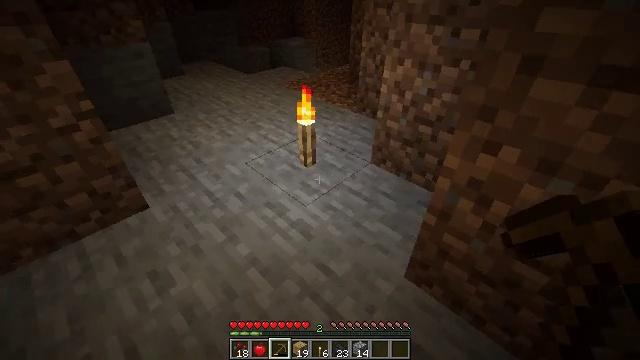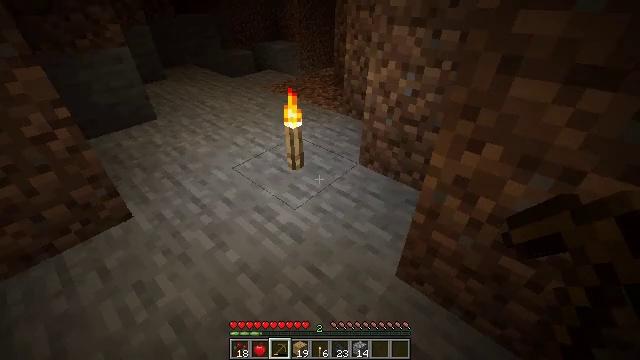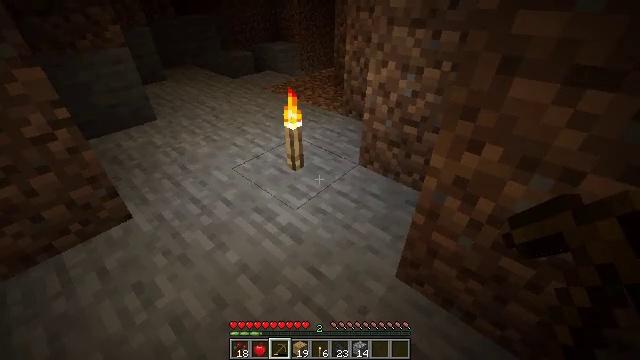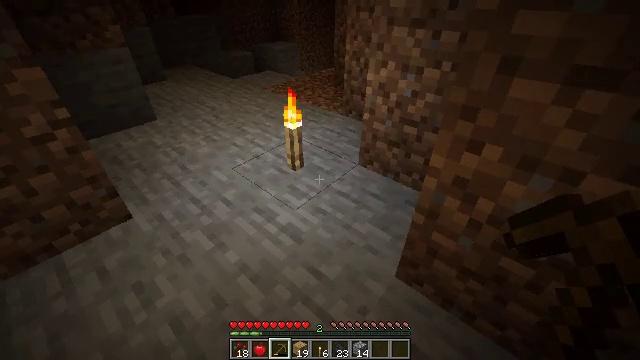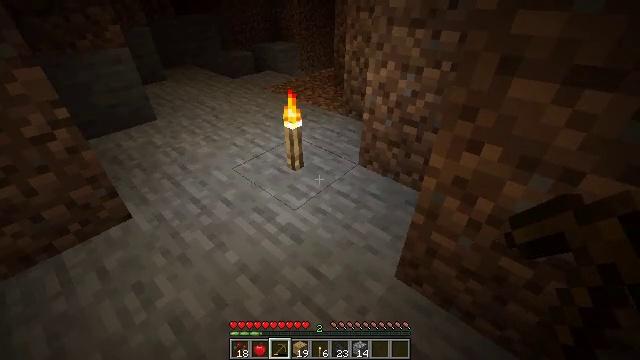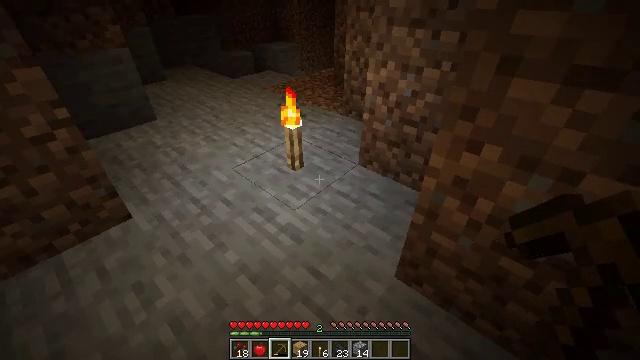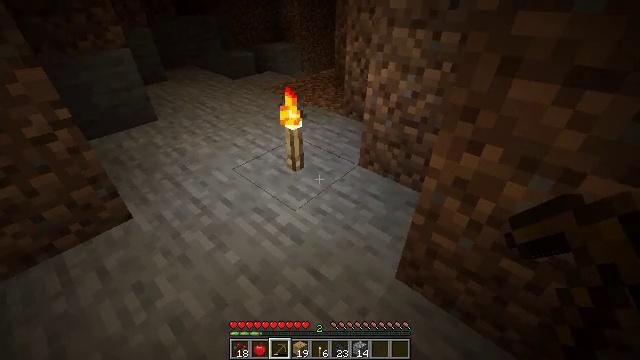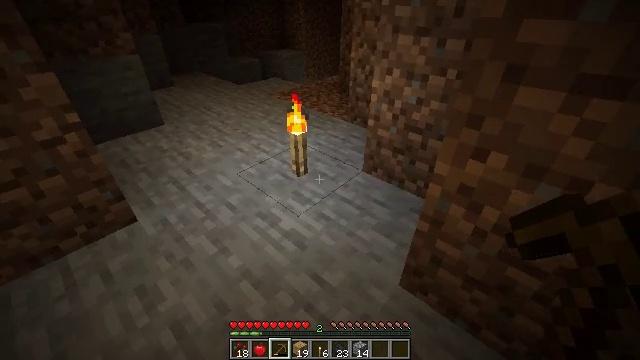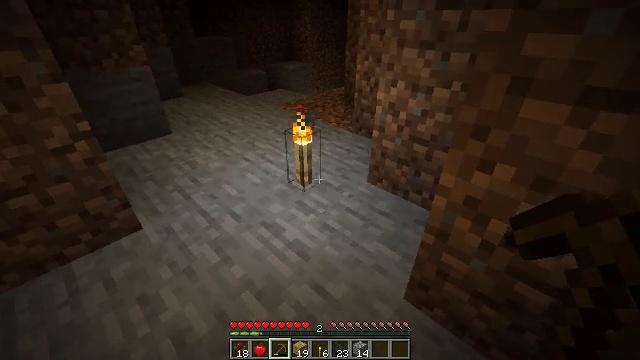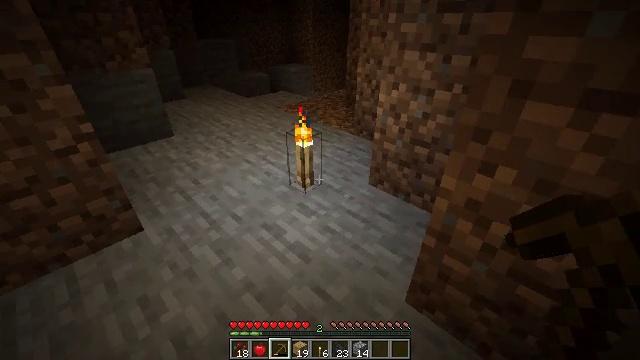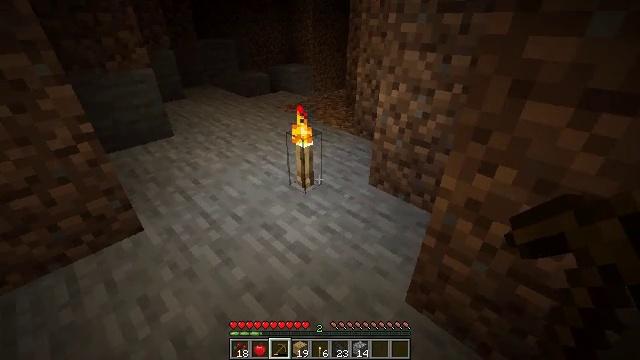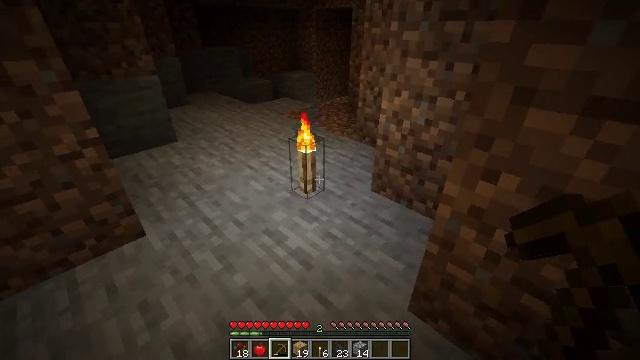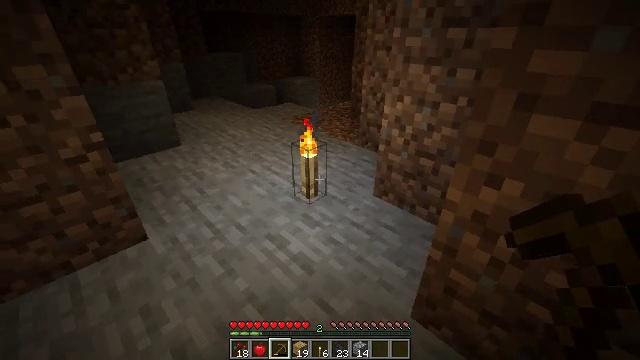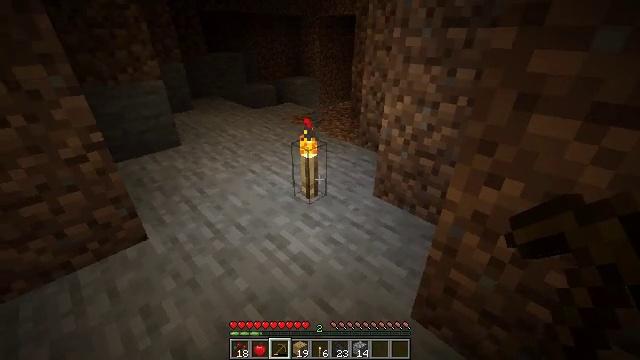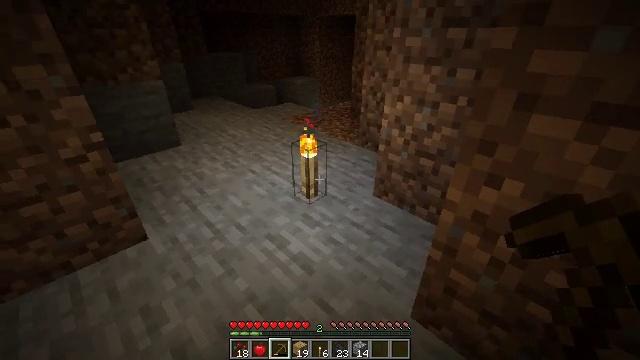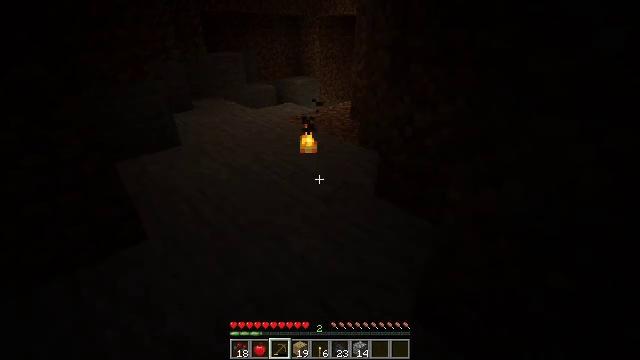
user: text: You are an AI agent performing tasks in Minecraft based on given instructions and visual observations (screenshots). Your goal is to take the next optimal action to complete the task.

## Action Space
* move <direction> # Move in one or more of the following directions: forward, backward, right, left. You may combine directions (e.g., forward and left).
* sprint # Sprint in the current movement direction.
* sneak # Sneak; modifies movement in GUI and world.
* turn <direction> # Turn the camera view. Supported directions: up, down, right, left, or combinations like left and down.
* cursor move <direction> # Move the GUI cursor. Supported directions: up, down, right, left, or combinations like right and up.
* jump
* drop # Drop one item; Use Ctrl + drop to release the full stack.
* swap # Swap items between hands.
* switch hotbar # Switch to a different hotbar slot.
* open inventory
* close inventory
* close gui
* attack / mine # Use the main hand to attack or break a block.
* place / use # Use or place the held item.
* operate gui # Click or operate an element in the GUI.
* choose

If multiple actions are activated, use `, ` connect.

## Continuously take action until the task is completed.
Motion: motion action
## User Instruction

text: Remove the torch from its spot.
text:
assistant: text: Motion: turn right
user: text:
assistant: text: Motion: no_op
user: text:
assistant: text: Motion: no_op
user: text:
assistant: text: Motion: no_op
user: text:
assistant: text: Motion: no_op
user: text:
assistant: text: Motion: no_op
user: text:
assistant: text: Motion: turn left and up
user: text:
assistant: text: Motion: turn left and up
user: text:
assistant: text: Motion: no_op
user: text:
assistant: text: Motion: no_op
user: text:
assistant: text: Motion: turn up
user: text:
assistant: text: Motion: turn up
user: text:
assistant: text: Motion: no_op
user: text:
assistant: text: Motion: no_op
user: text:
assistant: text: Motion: attack / mine
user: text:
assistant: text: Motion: attack / mine
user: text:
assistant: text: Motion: attack / mine
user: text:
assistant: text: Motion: move forward, attack / mine
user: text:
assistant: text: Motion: move forward
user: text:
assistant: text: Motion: move forward
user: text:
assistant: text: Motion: move forward
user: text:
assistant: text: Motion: move forward
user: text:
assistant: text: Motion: move forward
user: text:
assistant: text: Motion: move forward
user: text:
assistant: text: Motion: move forward
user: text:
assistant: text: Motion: move forward
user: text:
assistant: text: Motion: move forward
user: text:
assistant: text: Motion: move forward
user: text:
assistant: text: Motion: move forward
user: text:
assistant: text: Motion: move forward